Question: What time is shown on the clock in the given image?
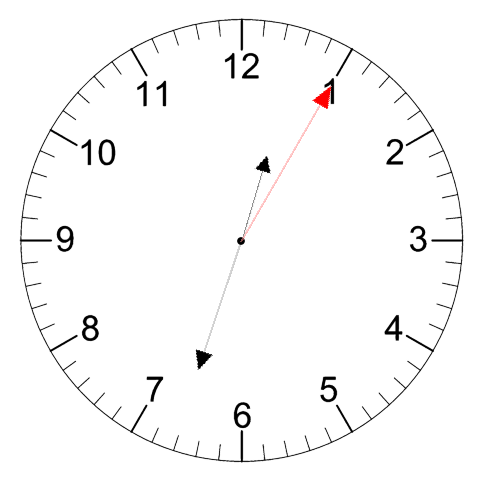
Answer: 12:33:05